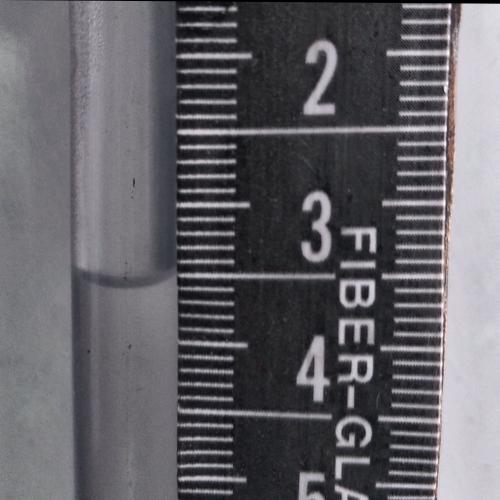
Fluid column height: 3.6 cm